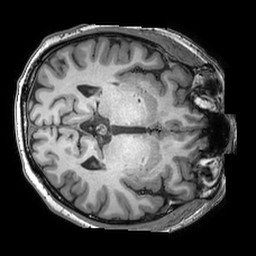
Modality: T1w
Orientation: axial
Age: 48
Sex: male
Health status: healthy
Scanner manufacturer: philips
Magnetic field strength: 3 T
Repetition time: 0.007044 s
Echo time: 0.003181 s